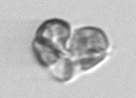
Label: Karenia